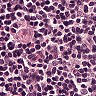
Metastatic tissue present: no